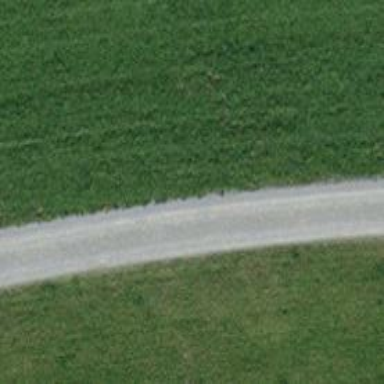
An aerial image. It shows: Unpaved track road.